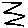
Label: zigzag